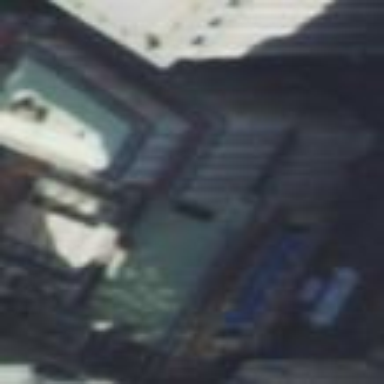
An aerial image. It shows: Building with flat concrete roof.